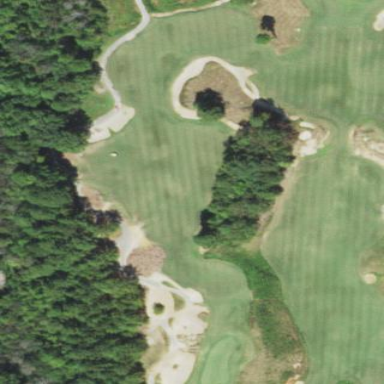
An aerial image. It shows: Rough area in golf course.